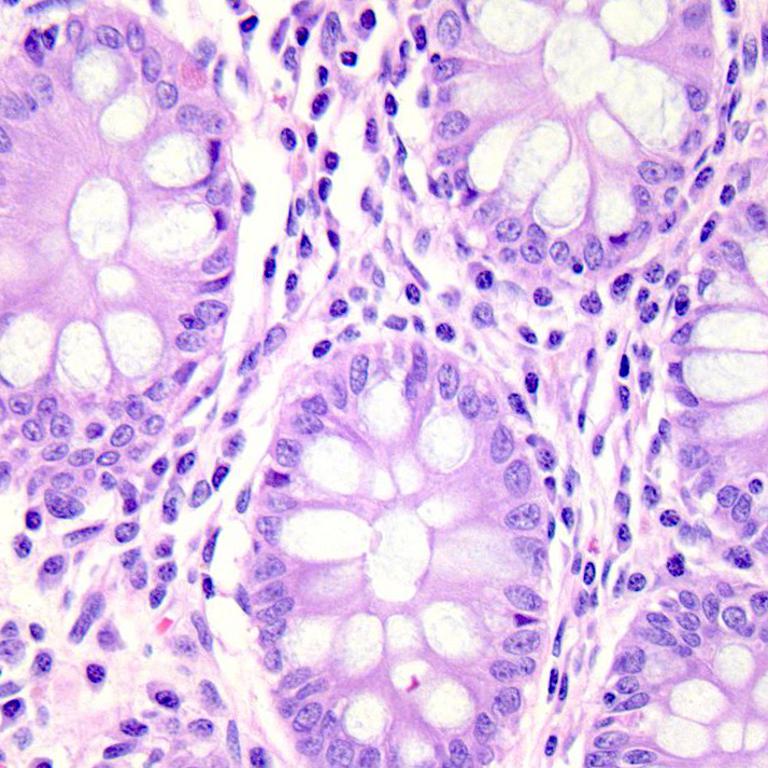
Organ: colon
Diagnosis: benign